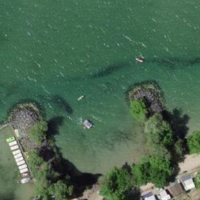
EUNIS habitat code: 14
Species observed at this site:
Tachybaptus ruficollis
Ichthyaetus melanocephalus
Podiceps cristatus
Actitis hypoleucos
Motacilla cinerea
Fulica atra
Anas crecca
Alcedo atthis
Alopochen aegyptiaca
Anas platyrhynchos
Anthus spinoletta
Podiceps nigricollis
Aythya fuligula
Bucephala clangula
Chlidonias niger
Chroicocephalus ridibundus
Anser albifrons
Phalacrocorax carbo
Larus michahellis
Cygnus olor
Ardea alba
Spatula clypeata
Mareca strepera
Mergus merganser
Sterna hirundo
Anser anser
Motacilla alba